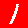
Digit: 1